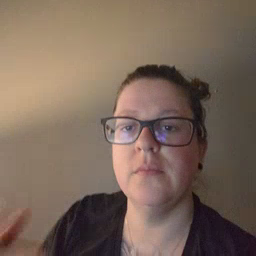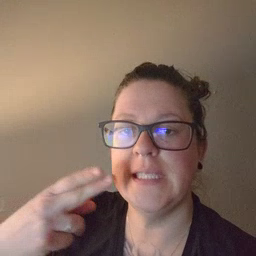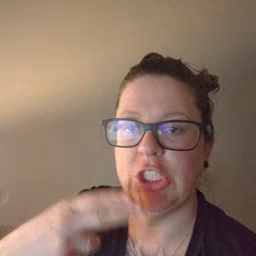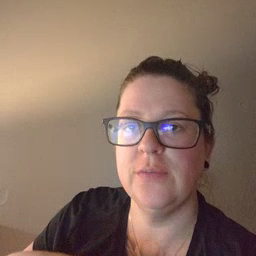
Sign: scissors